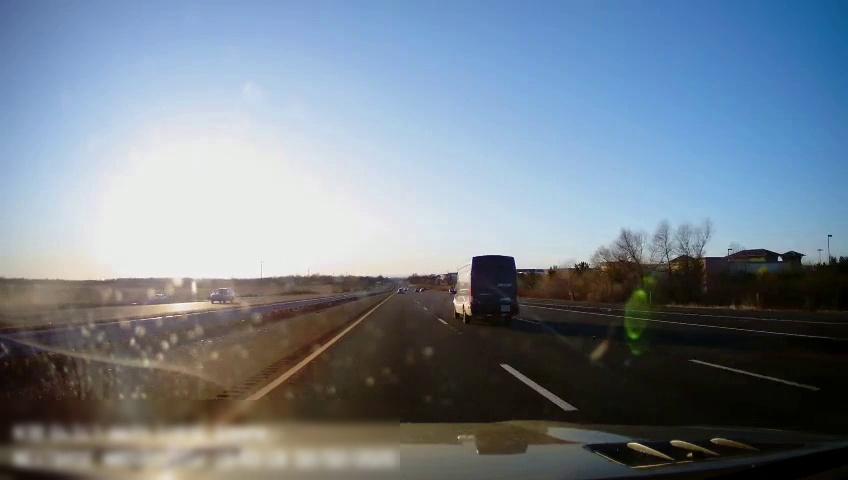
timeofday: Day
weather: Sunny
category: Drivable Space
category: Drivable Space
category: Vehicles | Truck
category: Vehicles | Car
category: Lanes | Current Lane
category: Lanes | Current Lane
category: Lanes | Alternate Lane
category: Lanes | Alternate Lane
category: Lanes | Alternate Lane